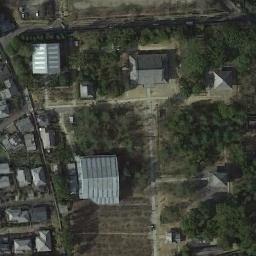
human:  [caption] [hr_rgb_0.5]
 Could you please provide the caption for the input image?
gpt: There are many trees near the palace .

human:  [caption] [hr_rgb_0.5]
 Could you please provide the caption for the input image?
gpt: There are many round lawns near the palace .

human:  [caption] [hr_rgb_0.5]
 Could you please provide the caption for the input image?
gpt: The gray palace has some green areas and some other buildings are next to the palace .

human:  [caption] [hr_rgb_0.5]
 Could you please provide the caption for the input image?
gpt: The palace is surrounded by trees .

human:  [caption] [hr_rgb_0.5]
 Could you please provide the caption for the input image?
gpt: There are many green trees beside the palace .